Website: macys
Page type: billing-address
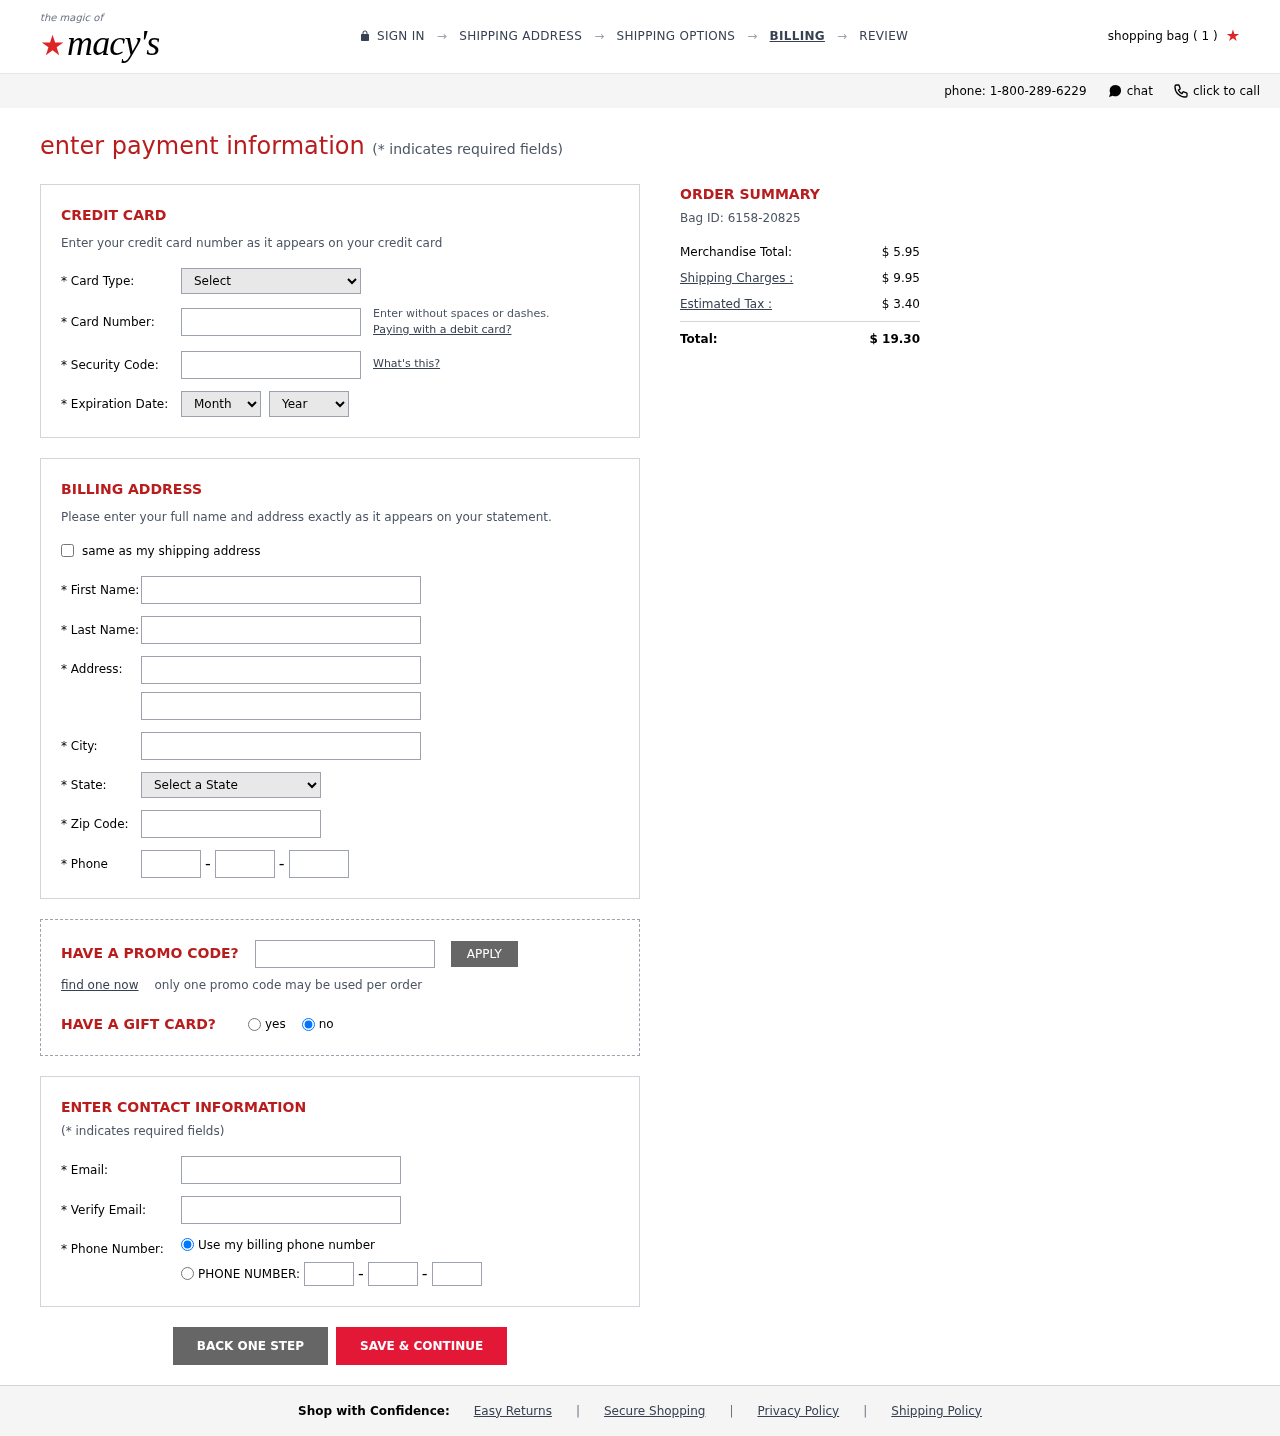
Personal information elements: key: PII_CARD_CVV
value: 141
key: PII_CARD_EXPIRY_MONTH
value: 08
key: PII_CARD_EXPIRY_YEAR
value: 28
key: PII_CARD_NUMBER
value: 4870 3406 2161 2919
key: PII_CARD_TYPE
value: Visa
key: PII_CITY
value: North James
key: PII_EMAIL
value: christine.wolfe@hotmail.com
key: PII_FIRSTNAME
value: Christine
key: PII_LASTNAME
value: Wolfe
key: PII_PHONE_AREA
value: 499
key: PII_PHONE_PREFIX
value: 616
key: PII_PHONE_SUFFIX
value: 4447
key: PII_POSTCODE
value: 79312
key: PII_STATE_ABBR
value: NV
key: PII_STREET
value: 254 Cole Summit
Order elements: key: ORDER_NUM_ITEMS
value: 1
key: ORDER_ID
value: Bag ID: 6158-20825
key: ORDER_SUBTOTAL
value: $ 5.95
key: ORDER_SHIPPING_COST
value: $ 9.95
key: ORDER_TAX
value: $ 3.40
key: ORDER_TOTAL
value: $ 19.30